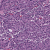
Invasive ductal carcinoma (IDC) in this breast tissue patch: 1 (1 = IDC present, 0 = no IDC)